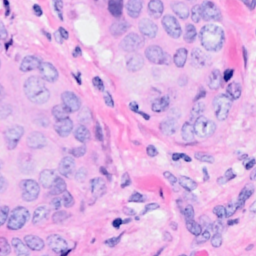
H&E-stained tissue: Breast